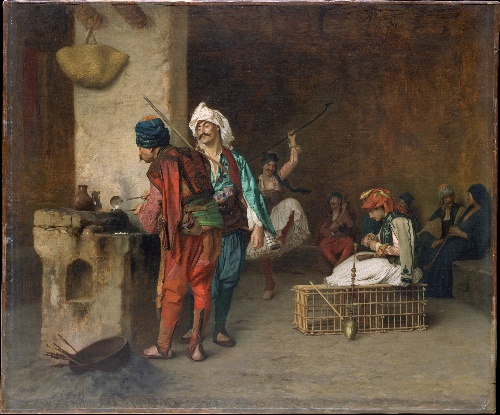
Title: Cafe House, Cairo (Casting Bullets)
Artist: Jean-Léon Gérôme
Artist bio: French, Vesoul 1824–1904 Paris
Date: 1884 or earlier
Object type: Painting
Classification: Paintings
Medium: Oil on canvas
Dimensions: 21 1/2 x 24 3/4 in. (54.6 x 62.9 cm)
Department: European Paintings
Credit line: Bequest of Henry H. Cook, 1905
Accession year: 1905
Repository: Metropolitan Museum of Art, New York, NY
Tags: Musical Instruments|Soldiers|Men|Women|Orientalist